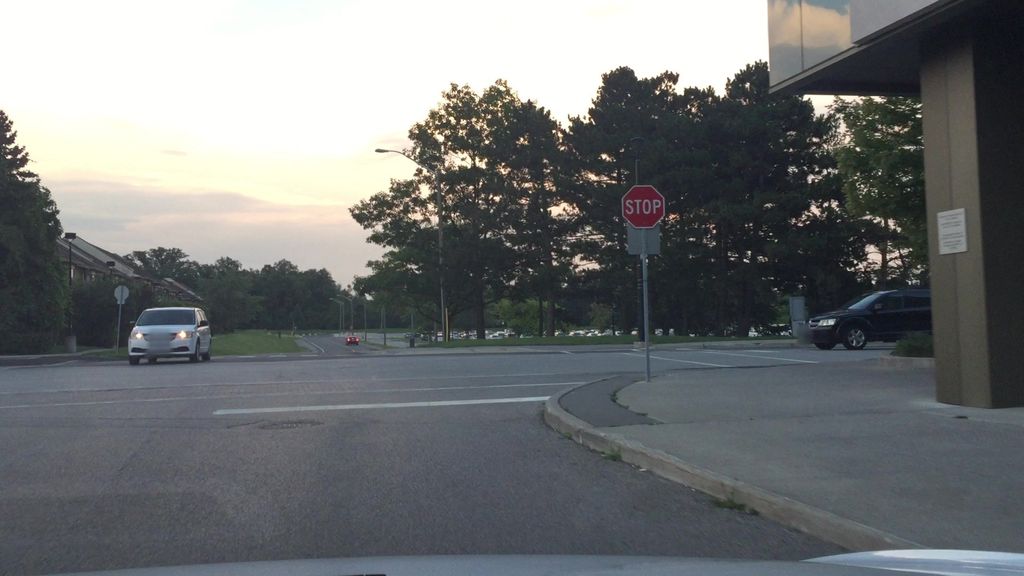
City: toronto